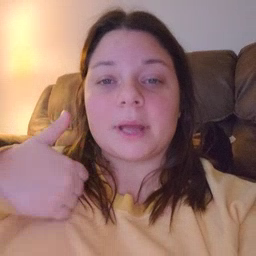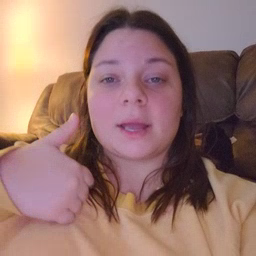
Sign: bath